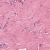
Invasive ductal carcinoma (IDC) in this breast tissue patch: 0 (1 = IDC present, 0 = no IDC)